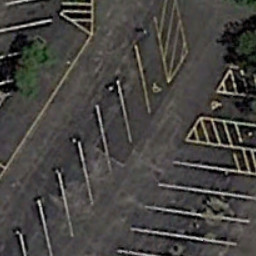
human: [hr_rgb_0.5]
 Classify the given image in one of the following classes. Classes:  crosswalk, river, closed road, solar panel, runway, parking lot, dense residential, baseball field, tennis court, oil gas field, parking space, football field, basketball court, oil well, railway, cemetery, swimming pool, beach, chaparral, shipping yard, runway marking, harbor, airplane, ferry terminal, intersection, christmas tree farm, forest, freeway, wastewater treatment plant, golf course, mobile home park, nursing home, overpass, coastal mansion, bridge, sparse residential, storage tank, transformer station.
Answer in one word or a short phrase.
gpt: parking space